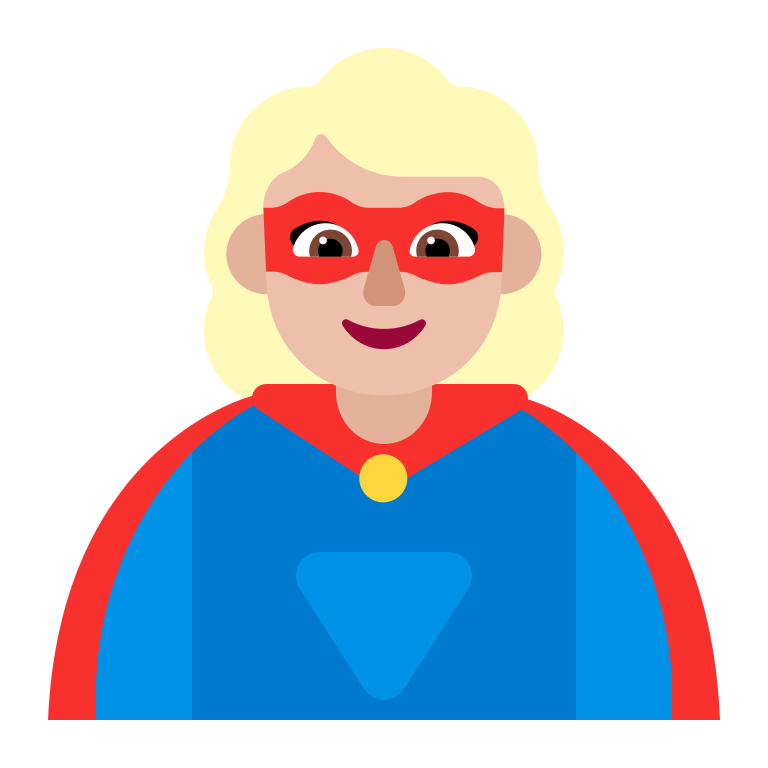
woman superhero flat  light